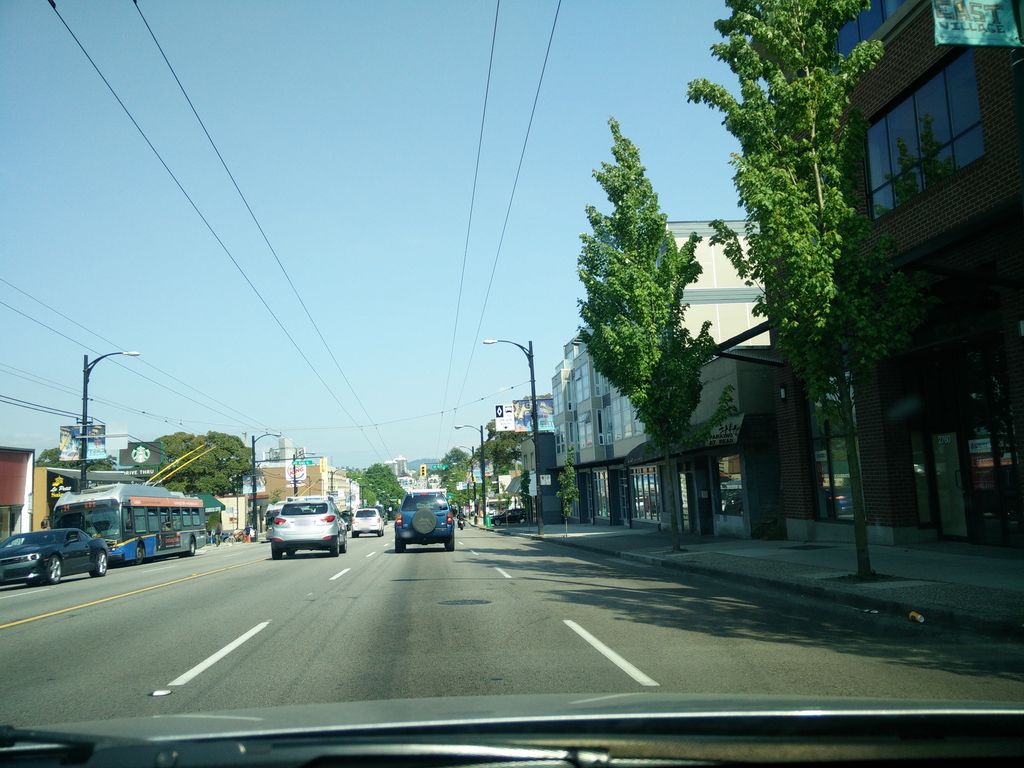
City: vancouver